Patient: sex F, age 44
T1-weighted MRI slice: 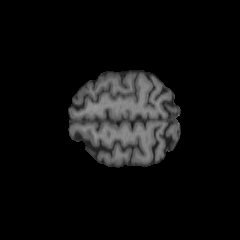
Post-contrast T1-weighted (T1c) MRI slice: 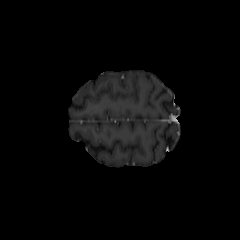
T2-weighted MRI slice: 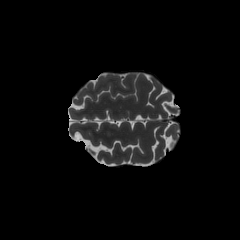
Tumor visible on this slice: no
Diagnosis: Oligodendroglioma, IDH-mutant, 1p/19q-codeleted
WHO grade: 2